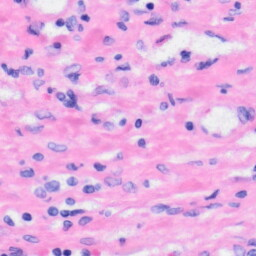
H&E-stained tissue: Liver